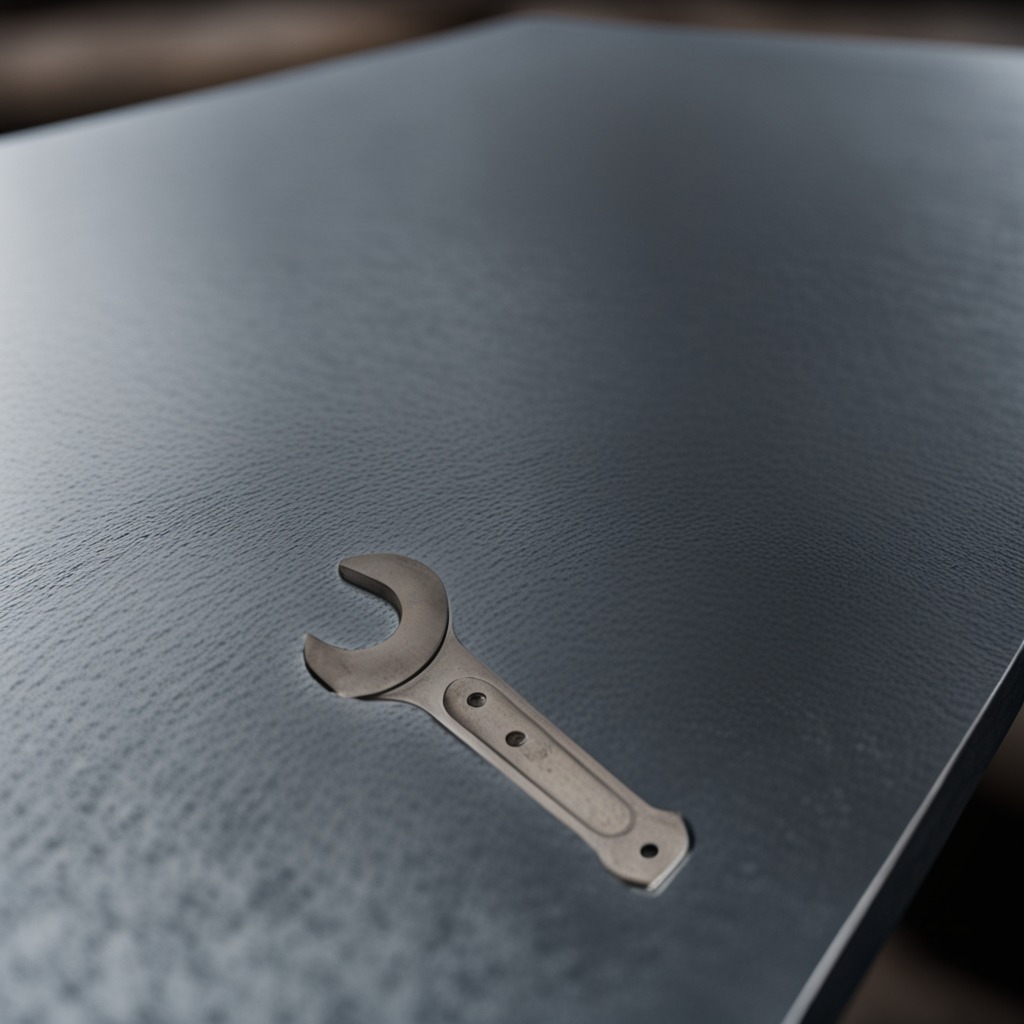
A wrench is lying on a cold steel table in a mining workshop.